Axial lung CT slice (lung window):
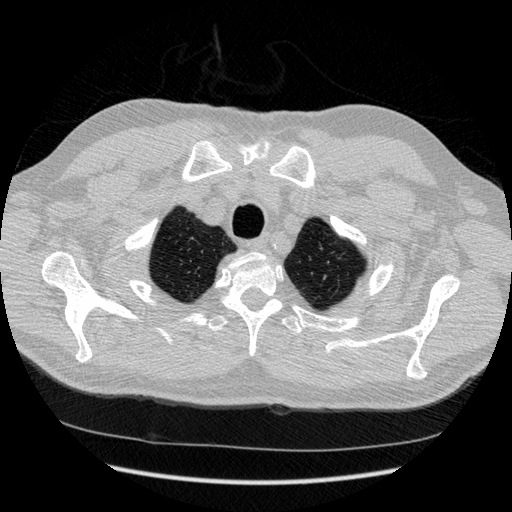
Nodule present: no